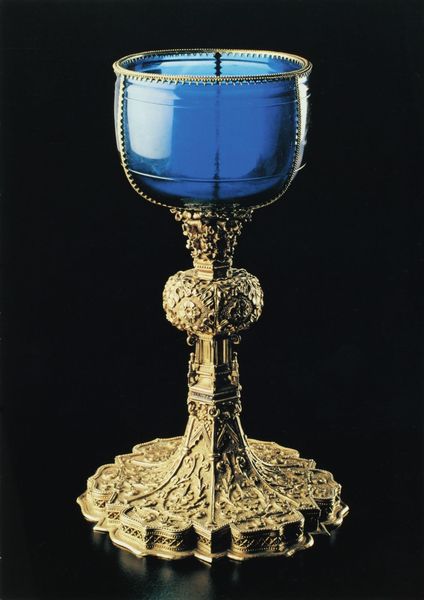
Titel: Saphirkelch
Institution: Monza, Museo del Duomo
Schlagwörter: blau, braun, glas, ornament, silber, sockel, spiegelung, gold, kelch, kreis, relief, farbig, schwer, könig, floral, ornamente, verzierung, metall, foto, messing, orientalisch, kristall, abendmahl, goldrand, ziseliert